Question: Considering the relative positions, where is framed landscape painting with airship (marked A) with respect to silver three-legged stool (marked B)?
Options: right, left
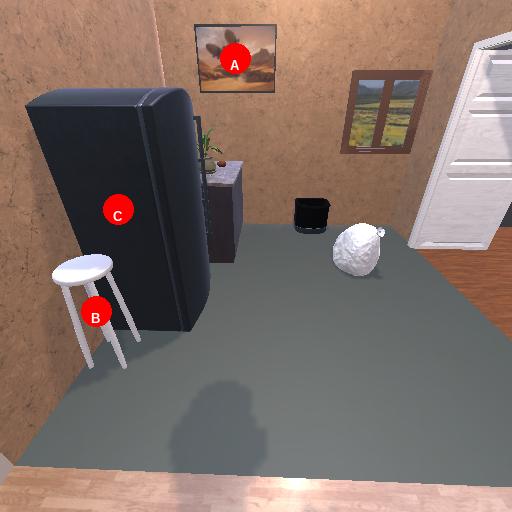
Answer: right